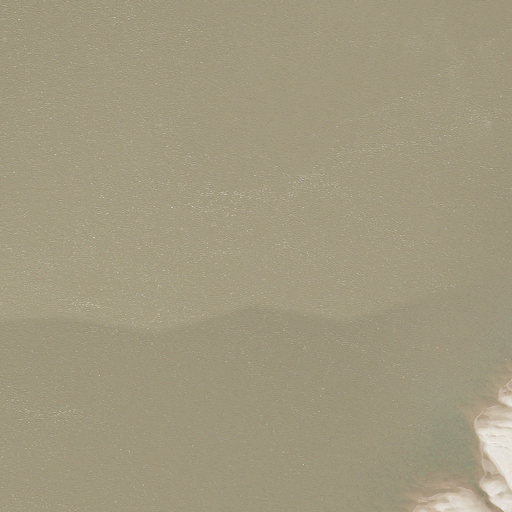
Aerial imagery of bar in Mississippi named Newton Bend Bar containing only open water